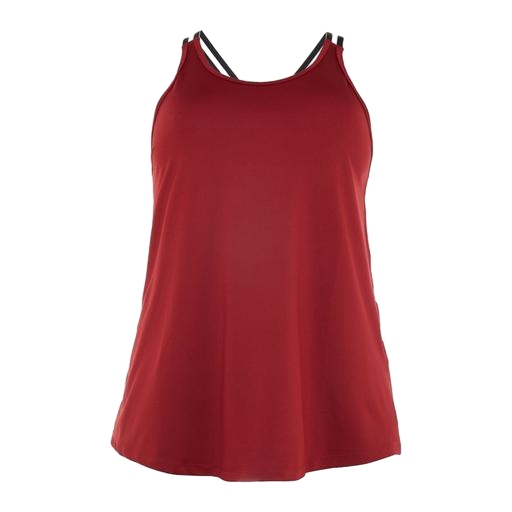
red crossback tank, red ice racerback tank, red double strap v-back camisole, white background